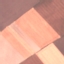
Land use / land cover class: AnnualCrop